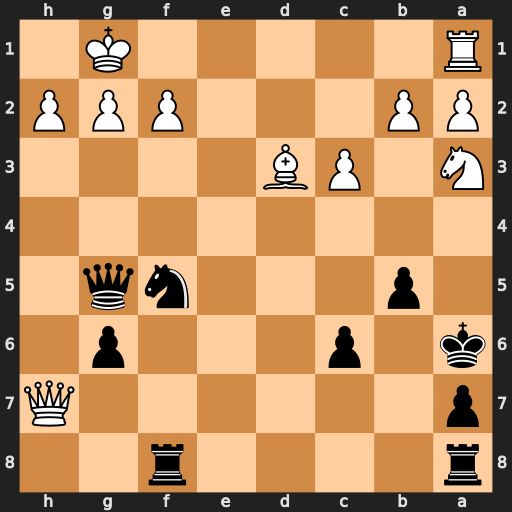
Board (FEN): r4r2/p6Q/k1p3p1/1p3nq1/8/N1PB4/PP3PPP/R5K1
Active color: b
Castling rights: -
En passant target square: -
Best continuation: Nh4 Qxh4 Qxh4